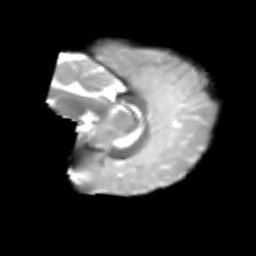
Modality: T2w
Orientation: sagittal
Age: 7
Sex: male
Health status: healthy